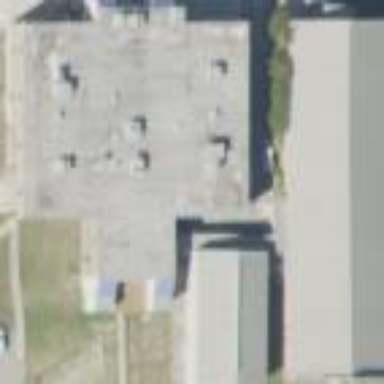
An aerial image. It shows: School building.